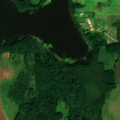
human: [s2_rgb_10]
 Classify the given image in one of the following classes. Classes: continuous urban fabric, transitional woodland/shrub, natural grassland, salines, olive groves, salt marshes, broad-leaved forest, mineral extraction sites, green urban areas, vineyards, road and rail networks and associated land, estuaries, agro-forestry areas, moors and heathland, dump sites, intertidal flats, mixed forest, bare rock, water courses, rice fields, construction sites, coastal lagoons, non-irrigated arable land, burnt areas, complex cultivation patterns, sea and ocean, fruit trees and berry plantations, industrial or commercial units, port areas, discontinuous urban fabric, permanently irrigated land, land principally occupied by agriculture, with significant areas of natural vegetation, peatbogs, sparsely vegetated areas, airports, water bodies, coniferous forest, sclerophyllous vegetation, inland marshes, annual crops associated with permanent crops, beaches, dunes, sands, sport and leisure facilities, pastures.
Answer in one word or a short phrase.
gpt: non-irrigated arable land, complex cultivation patterns, broad-leaved forest, transitional woodland/shrub, water bodies